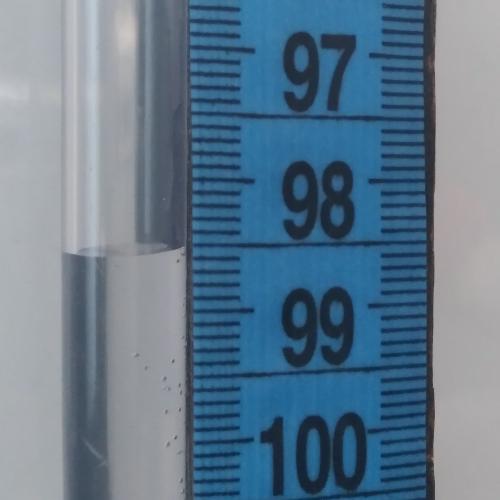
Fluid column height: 98.5 cm